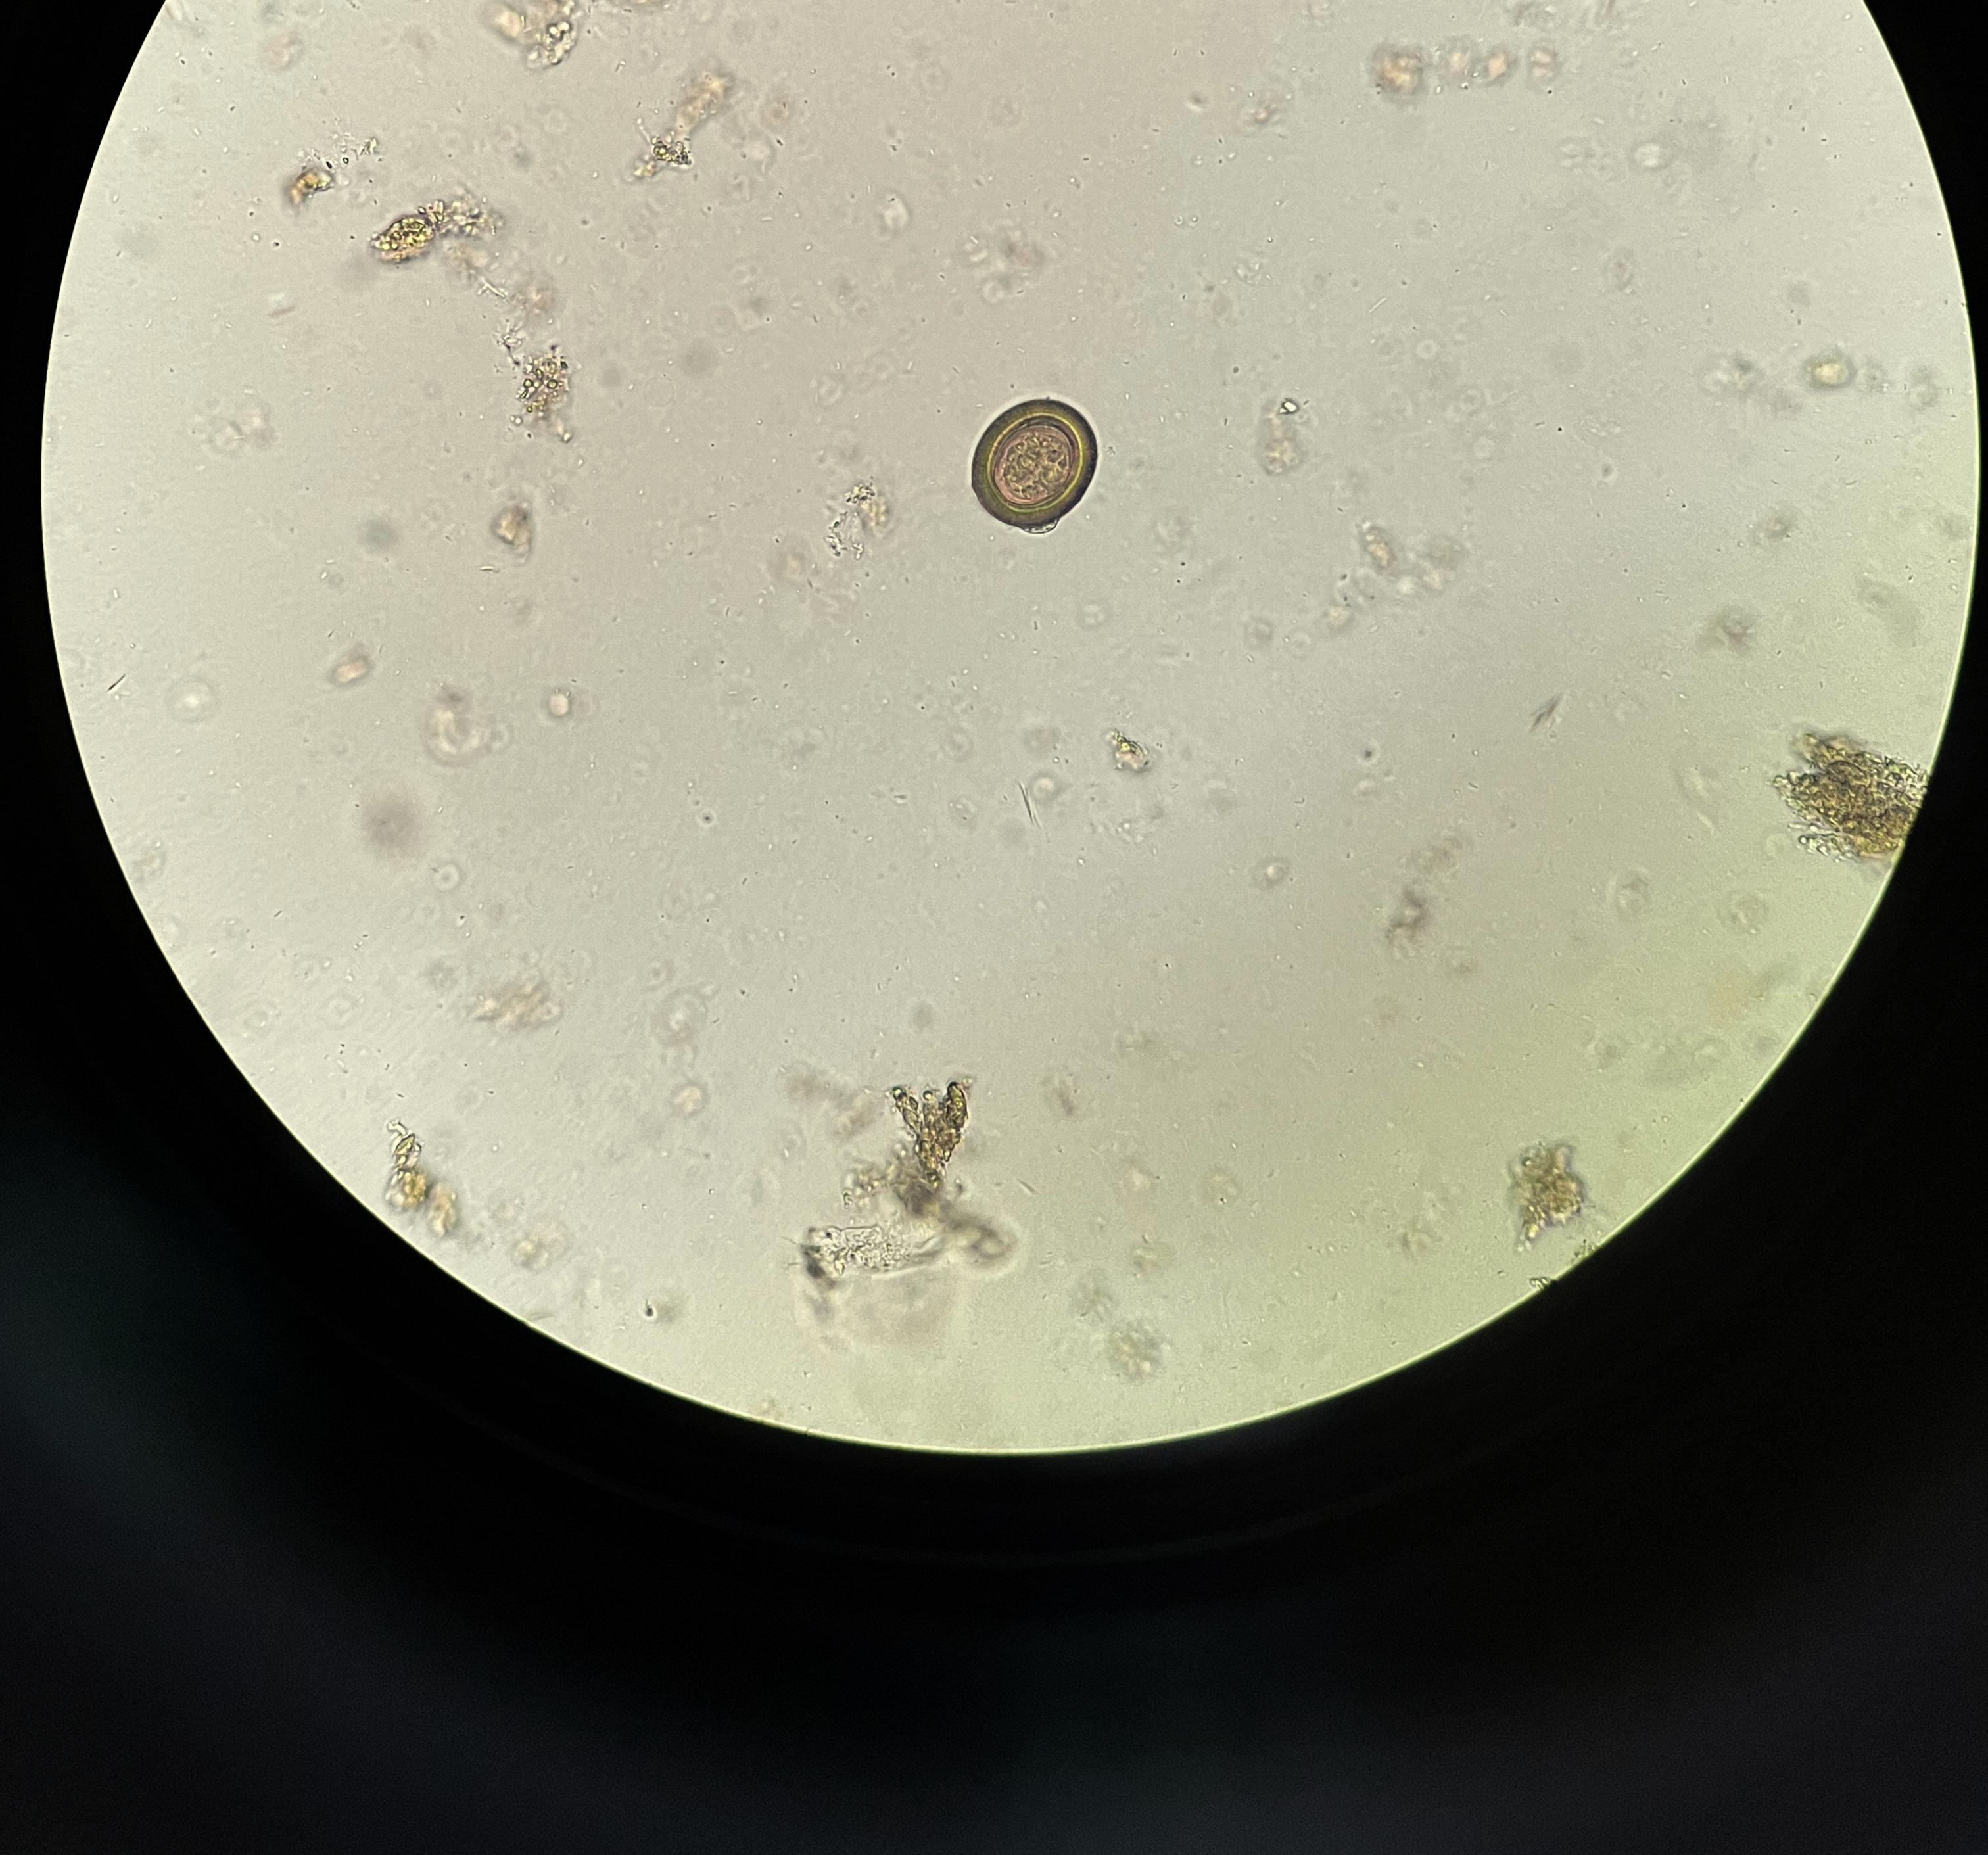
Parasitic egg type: Taenia spp. egg